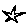
Label: star